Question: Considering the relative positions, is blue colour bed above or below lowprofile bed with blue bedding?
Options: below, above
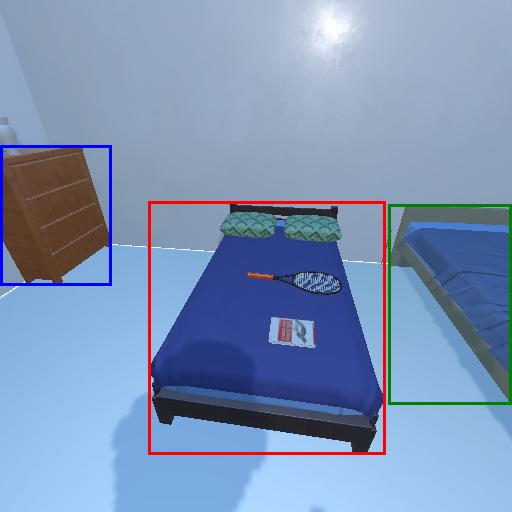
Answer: below